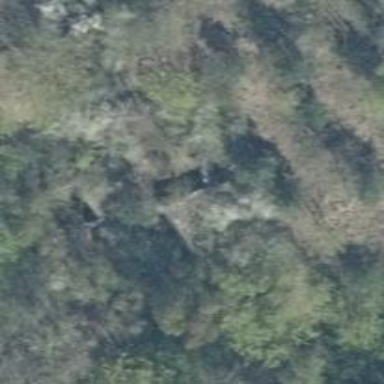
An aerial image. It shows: Military bunker.